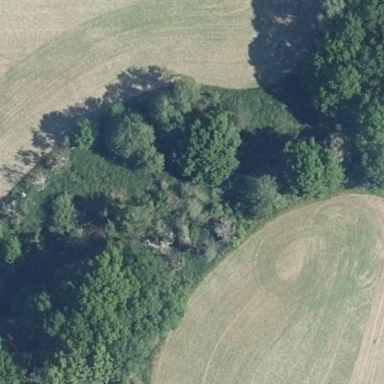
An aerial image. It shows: Serene woodland landscape.